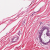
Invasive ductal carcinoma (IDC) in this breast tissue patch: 0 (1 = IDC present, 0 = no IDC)